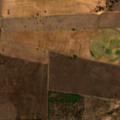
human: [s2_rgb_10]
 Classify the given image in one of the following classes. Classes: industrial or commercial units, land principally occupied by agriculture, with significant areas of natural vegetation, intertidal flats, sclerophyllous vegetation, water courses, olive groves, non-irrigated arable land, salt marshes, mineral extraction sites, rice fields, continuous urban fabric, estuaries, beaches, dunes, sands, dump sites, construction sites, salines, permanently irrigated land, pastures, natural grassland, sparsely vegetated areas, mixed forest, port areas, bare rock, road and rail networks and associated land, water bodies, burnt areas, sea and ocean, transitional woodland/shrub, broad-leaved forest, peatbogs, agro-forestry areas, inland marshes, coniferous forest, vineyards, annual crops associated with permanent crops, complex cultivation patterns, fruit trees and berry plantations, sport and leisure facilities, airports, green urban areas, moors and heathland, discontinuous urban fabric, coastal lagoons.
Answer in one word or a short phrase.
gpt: non-irrigated arable land, permanently irrigated land, agro-forestry areas, transitional woodland/shrub